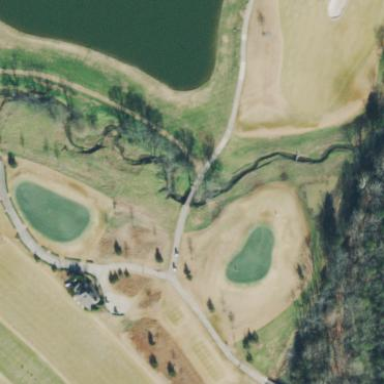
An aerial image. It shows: Golf rough area.